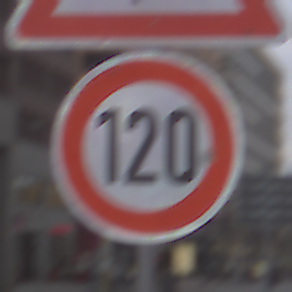
Verkehrszeichen: Geschwindigkeit120
Zusatzzeichen oben: FlugbetriebRechts
Umgebung: Outdoor, Urban
Tageszeit: MorningAfternoon
Wetter: Overcast
Licht: Natural
Jahreszeit: NotSpecified
Kontrast: LowContrast